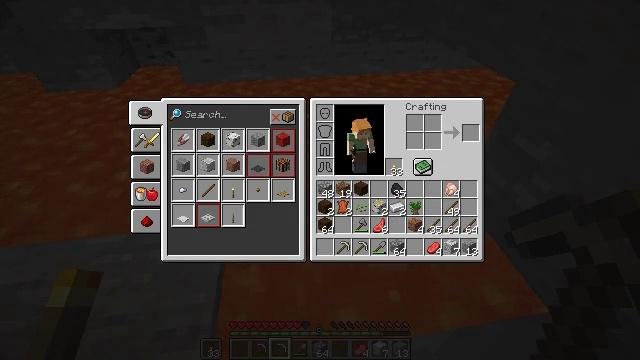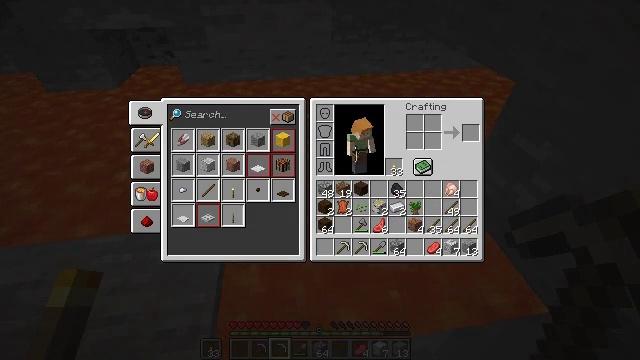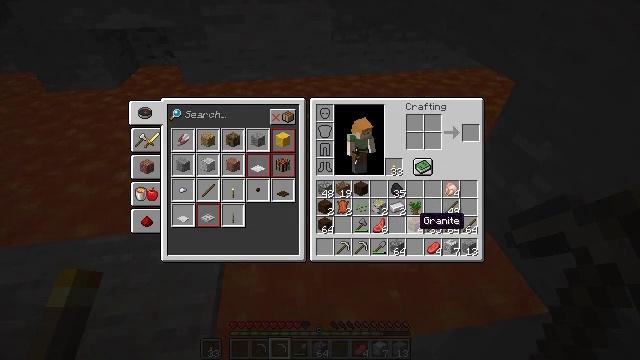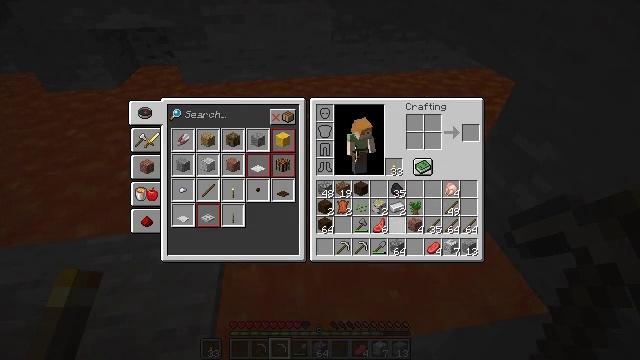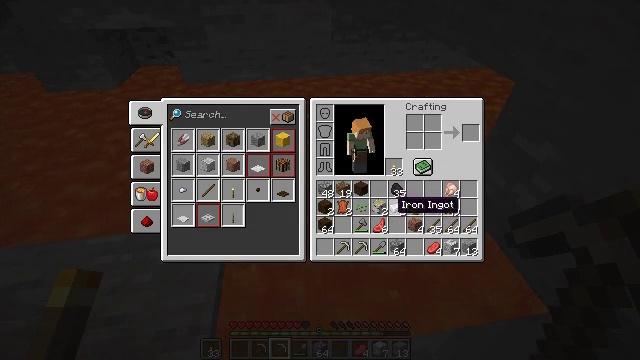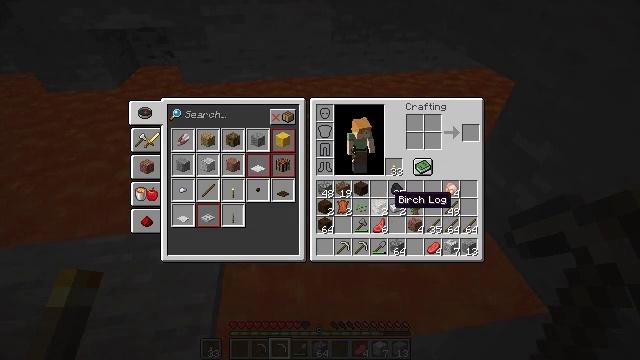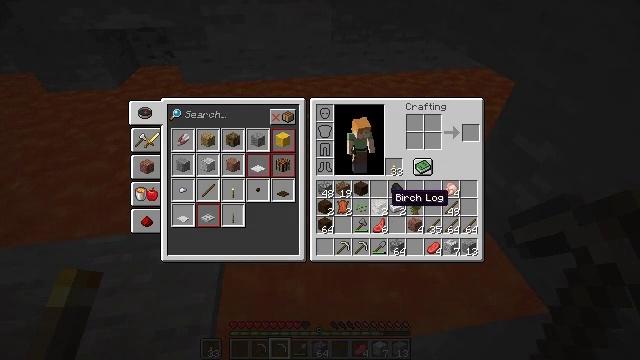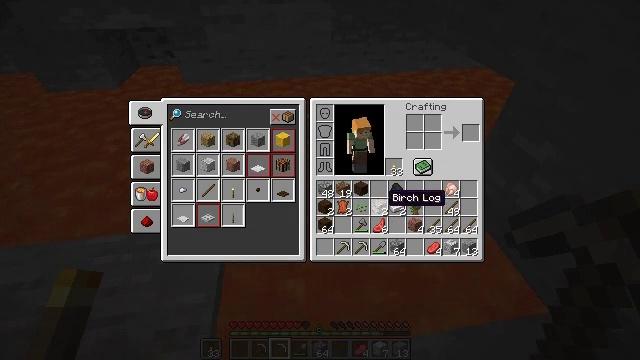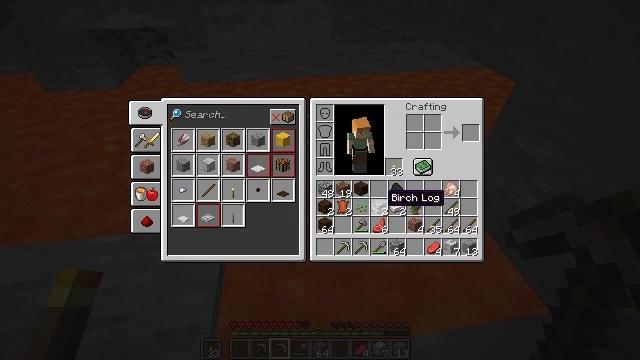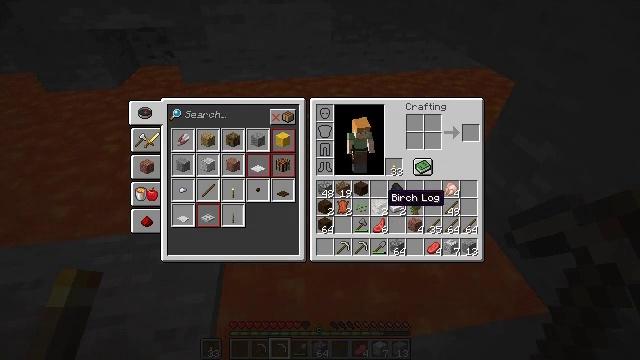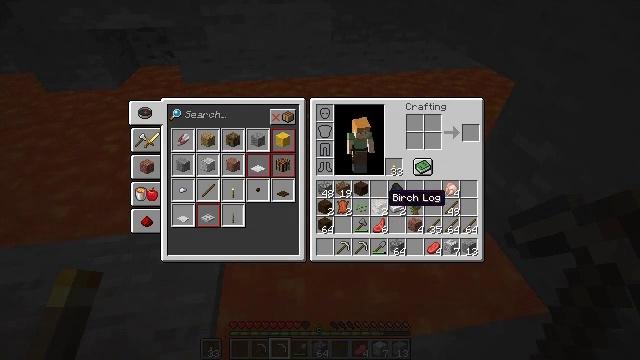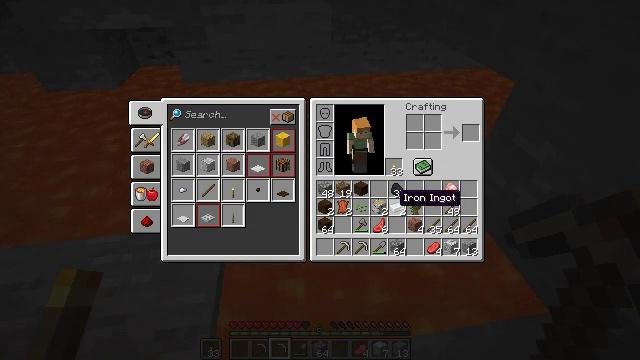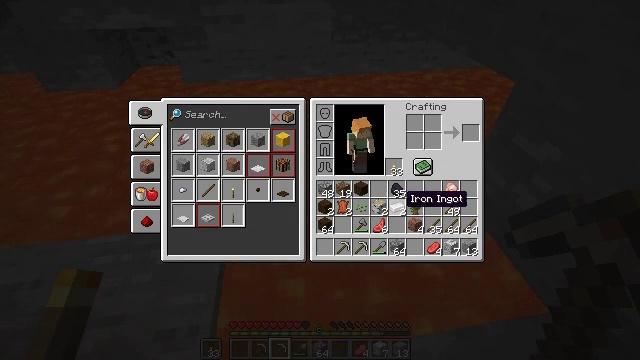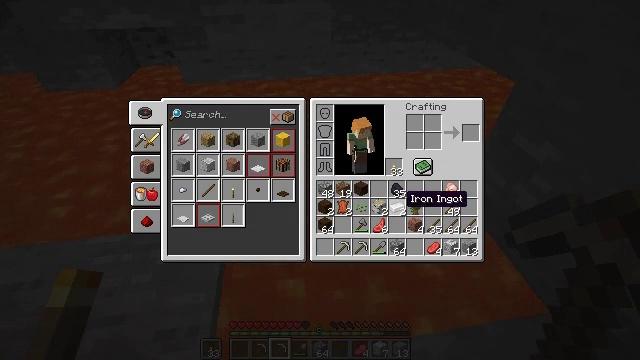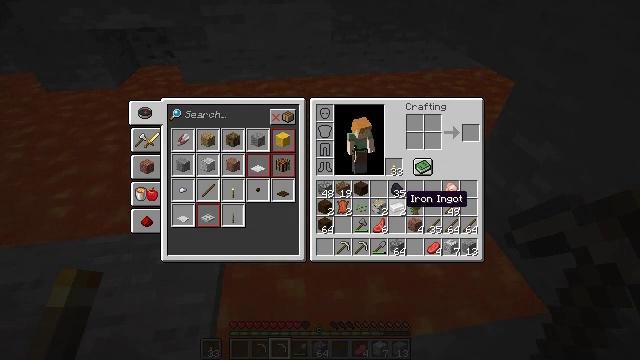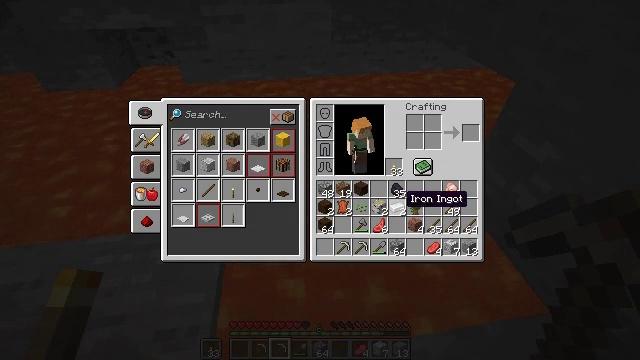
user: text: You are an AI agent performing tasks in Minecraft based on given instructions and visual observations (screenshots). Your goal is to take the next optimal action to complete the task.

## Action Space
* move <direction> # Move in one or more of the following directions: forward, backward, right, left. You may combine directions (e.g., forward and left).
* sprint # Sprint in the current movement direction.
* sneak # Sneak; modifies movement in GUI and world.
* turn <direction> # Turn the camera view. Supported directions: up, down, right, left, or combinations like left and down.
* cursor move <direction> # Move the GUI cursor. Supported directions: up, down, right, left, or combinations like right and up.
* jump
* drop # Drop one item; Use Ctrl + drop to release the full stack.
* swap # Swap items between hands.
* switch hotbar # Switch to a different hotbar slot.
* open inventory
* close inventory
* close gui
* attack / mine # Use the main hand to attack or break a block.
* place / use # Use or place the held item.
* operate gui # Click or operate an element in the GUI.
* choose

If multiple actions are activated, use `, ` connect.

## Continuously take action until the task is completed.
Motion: motion action
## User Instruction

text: Remove a dark oak sapling from the inventory.
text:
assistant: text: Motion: cursor move right
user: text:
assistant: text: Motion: cursor move left and up
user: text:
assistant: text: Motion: cursor move left
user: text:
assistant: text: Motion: cursor move up
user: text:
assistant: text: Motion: no_op
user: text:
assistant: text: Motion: no_op
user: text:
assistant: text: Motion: no_op
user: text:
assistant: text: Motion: no_op
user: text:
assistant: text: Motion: no_op
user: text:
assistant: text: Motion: no_op
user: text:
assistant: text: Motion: cursor move right
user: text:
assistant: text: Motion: cursor move right
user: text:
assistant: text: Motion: no_op
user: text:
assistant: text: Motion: no_op
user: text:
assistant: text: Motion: no_op
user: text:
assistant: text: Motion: no_op
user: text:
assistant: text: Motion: no_op
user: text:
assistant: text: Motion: cursor move right
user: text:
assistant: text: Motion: cursor move right
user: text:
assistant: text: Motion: no_op
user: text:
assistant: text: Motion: no_op
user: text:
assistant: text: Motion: no_op
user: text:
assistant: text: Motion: cursor move down
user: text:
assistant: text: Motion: no_op
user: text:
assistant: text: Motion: operate gui
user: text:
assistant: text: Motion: operate gui
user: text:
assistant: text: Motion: no_op
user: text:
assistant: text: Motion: no_op
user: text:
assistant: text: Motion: no_op
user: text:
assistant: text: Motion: no_op